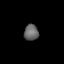
Tissue: lung
Cell type: Epithelial cells
Senescence score: 0.2245
Nuclear area (px): 227
Mean DAPI intensity: 101.833